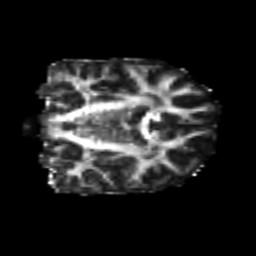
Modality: FA
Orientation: coronal
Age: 22
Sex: female
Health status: healthy
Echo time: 0.074 s